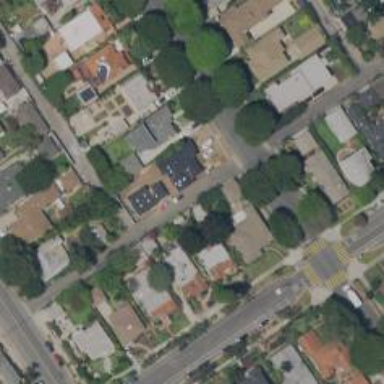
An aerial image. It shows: Residential alleyway.